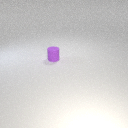
small purple rubber cylinder